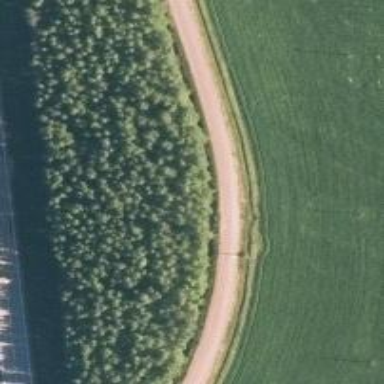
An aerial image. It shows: Tertiary road.